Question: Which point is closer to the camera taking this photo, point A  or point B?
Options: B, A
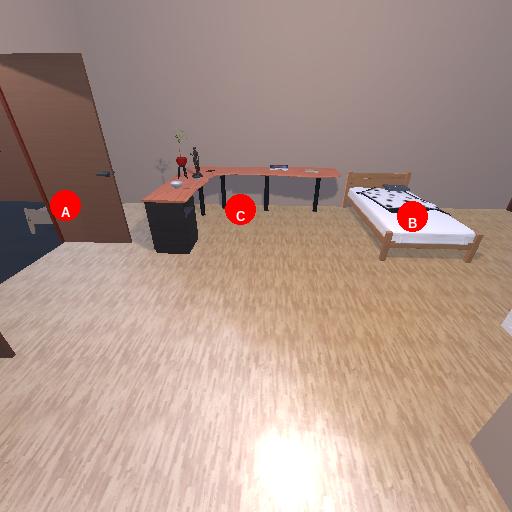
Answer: B